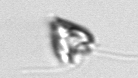
Label: Pyramimonas_longicauda